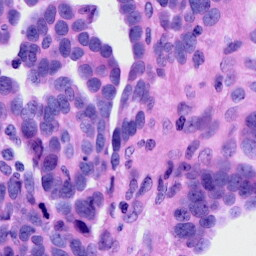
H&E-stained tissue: Ovarian